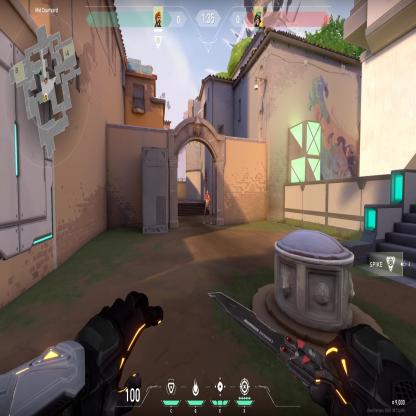
Label: enemy